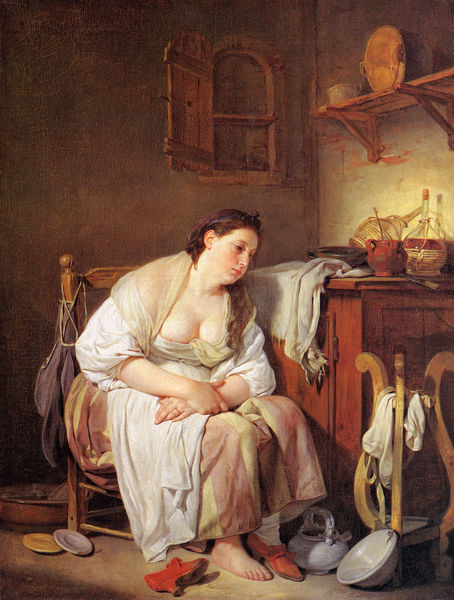
Titel: Indolence (The Lazy Italian Girl)
Künstler: Jean Baptiste Greuze
Standort: Hartford (Connecticut)
Institution: Wadsworth Atheneum
Schlagwörter: dunkel, fuß, gemälde, hand, haut, nackt, schatten, weiß, grün, impressionismus, mädchen, sitzen, ausschnitt, braun, brust, busen, decolte, fenster, frankreich, frau, haar, hell, hintergrund, holz, kleid, kleider, licht, raum, schwarz, stuhl, tisch, zimmer, blick, rot, tuch, rock, tanz, blond, flasche, flaschen, jung, regal, wand, arme, barock, gesicht, kleidung, mensch, schale, schüssel, teller, trauer, bildnis, hals, hände, innenraum, portrait, tischtuch, öl, haare, realismus, schnur, sitzend, stoff, strick, decke, innen, prostituierte, dekolletee, lippen, rosa, traurig, alltag, fensterläden, chaos, kanne, krug, schürze, topf, brüste, magd, kommode, schrank, italien, schuhe, bäuerin, unglück, wehen, wein, dick, melancholie, streifen, bett, tasse, stube, kammer, socke, strumpf, dirne, stümpfe, barfuss, penis, nische, fensterladen, gefäß, krank, porzellan, amme, fus, brett, geschirr, vorgebeugt, chardin, schuh, komode, anrichte, küche, pantoffel, beugen, lässig, schmerz, müde, schnurr, lichtquelle, teekanne, winden, schränkchen, waschtisch, harfe, gefäße, blaß, ablage, schanier, kessel, spinnrad, unordnung, bord, waschschüssel, verzerrt, zitter, haa, haaar, kleidungen, schnürre, schränckchen, soce, titten, risch, strümpe, geil, frai, stückelschuhe, scheißen